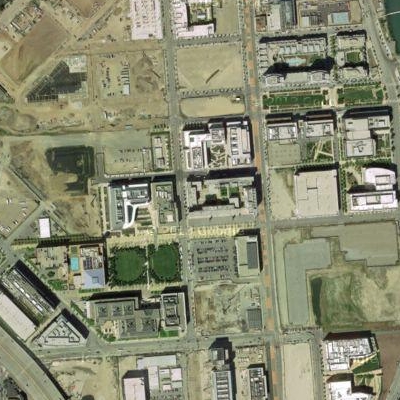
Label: Industry